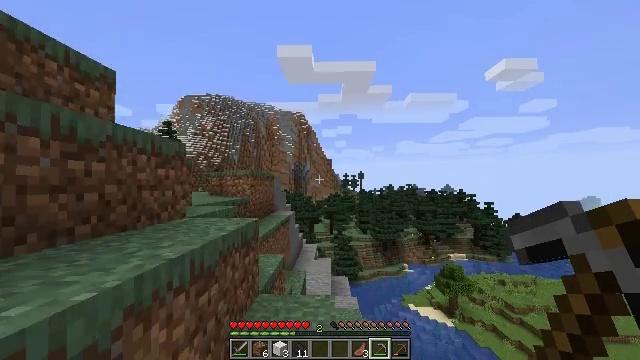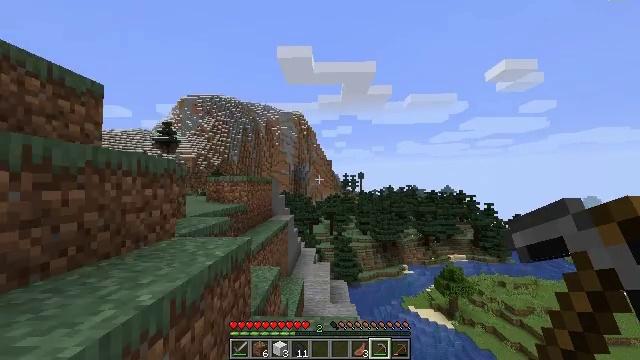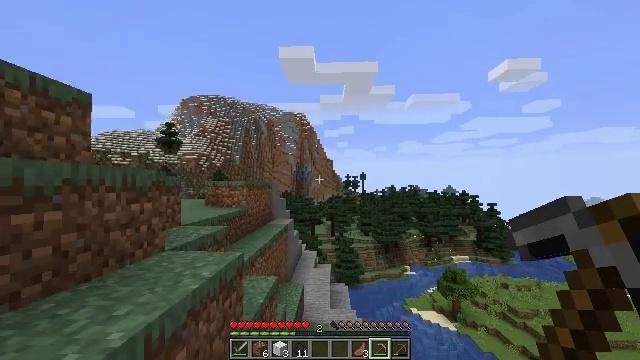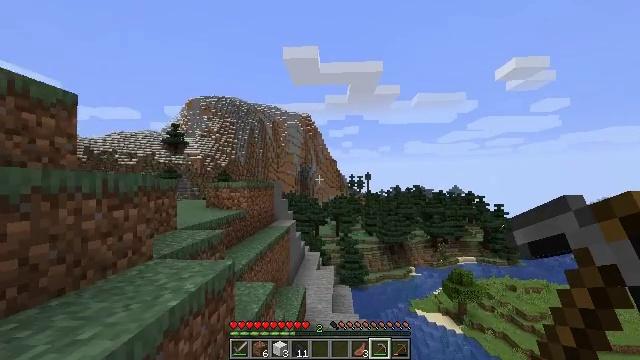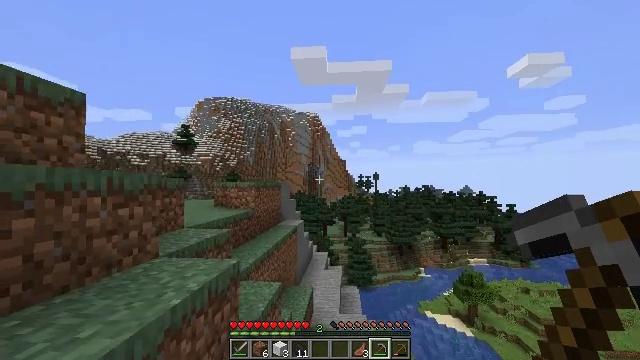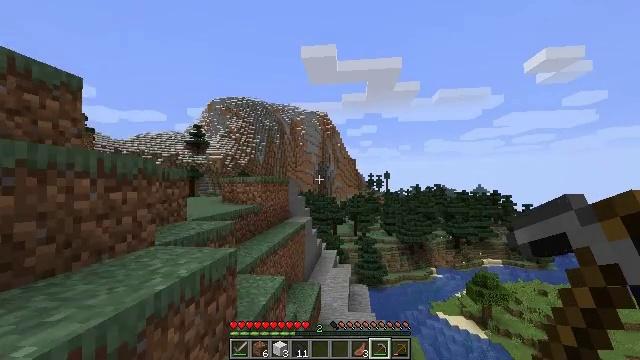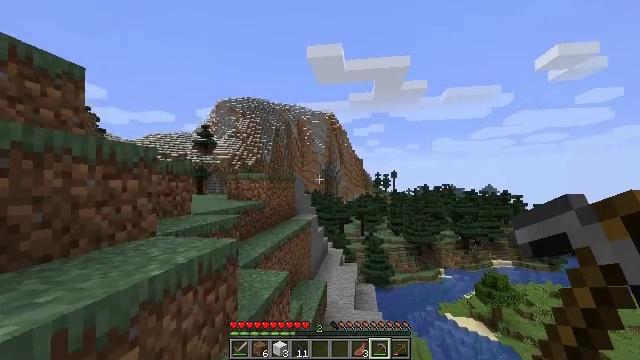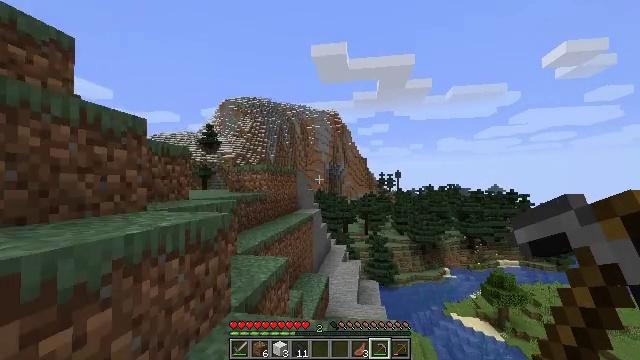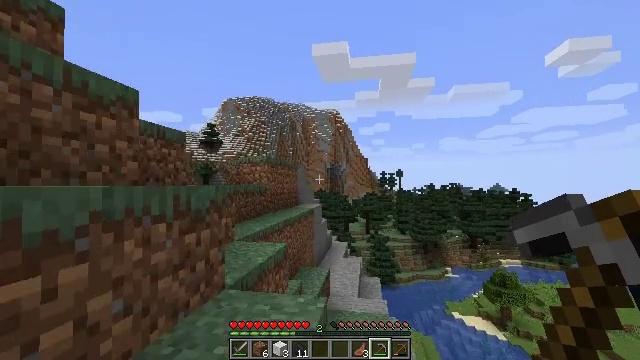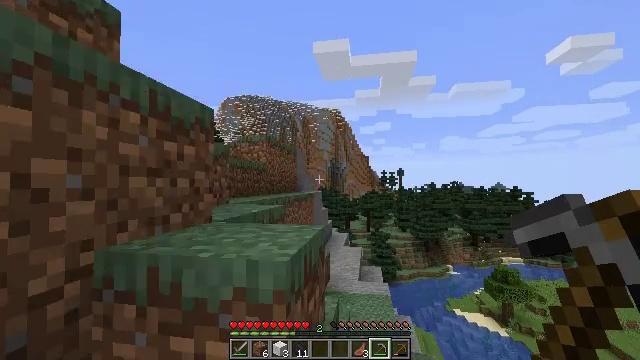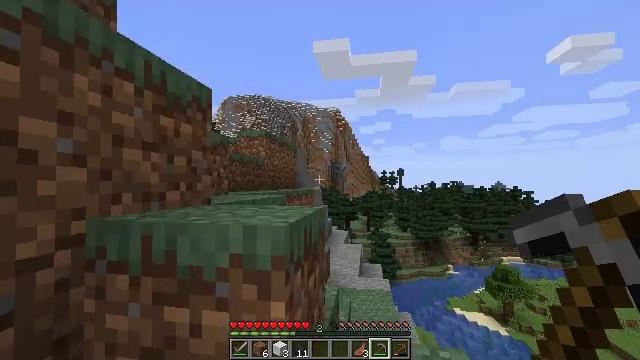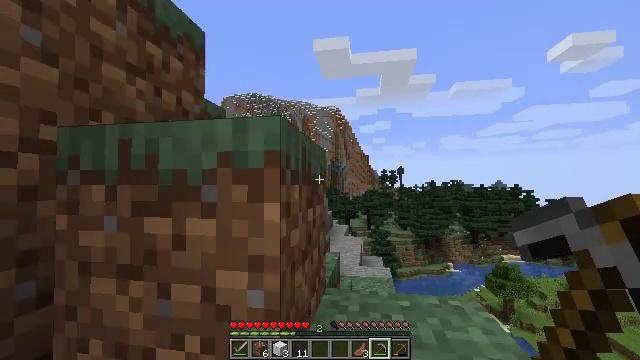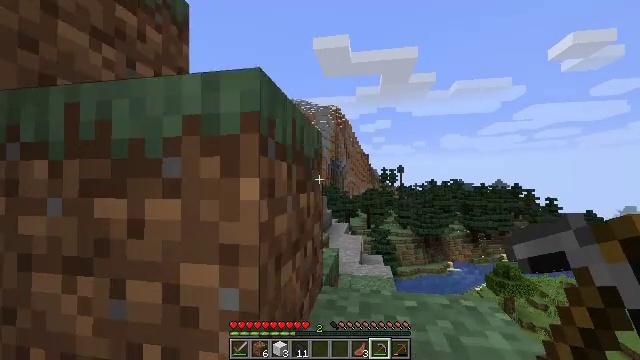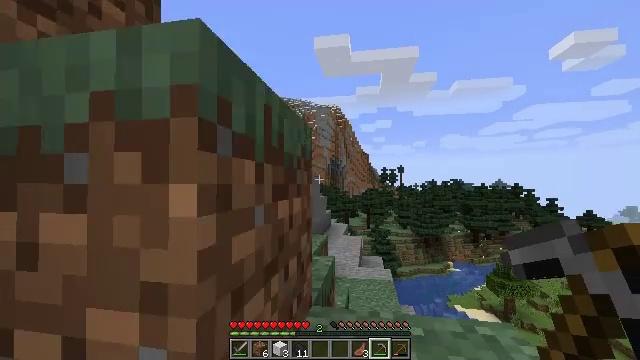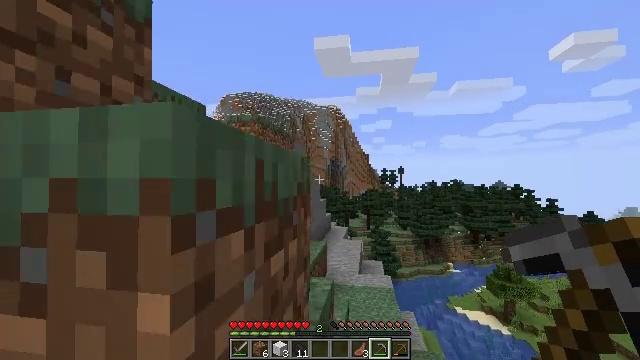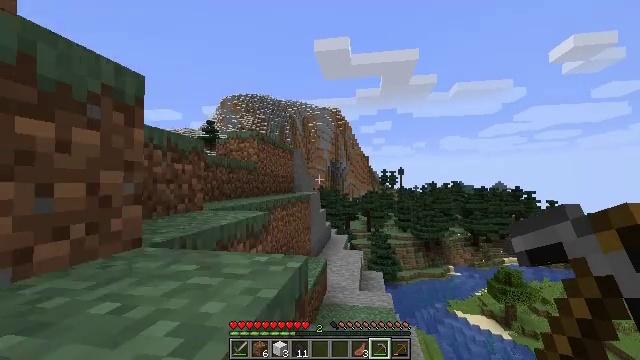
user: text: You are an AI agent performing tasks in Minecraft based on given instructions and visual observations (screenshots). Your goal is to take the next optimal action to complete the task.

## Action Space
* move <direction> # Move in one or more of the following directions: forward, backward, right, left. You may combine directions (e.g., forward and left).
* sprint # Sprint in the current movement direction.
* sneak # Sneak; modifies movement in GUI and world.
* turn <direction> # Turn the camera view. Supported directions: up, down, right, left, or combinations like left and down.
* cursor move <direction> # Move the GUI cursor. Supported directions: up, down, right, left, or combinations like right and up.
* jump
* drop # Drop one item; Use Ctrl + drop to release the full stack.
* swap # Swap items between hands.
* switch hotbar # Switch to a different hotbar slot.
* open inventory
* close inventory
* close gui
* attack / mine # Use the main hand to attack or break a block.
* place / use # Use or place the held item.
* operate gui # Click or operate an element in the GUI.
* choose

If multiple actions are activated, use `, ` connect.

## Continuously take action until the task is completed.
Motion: motion action
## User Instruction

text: Hunt fish.
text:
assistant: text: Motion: move forward and move right
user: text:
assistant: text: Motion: move forward
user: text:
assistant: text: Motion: move forward, turn left
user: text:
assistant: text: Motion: move forward, turn left
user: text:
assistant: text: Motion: move forward, turn left
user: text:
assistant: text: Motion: move forward, turn left
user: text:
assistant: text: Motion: move forward and move left
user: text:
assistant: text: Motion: move forward and move left
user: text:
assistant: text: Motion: move forward and move left
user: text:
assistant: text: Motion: move forward and move left
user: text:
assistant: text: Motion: move forward and move left
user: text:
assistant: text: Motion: move forward and move left
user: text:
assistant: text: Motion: move forward and move left
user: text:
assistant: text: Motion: move forward and move left, jump
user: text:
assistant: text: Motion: move forward, jump
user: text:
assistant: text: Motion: move forward, jump
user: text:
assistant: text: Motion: move forward, jump
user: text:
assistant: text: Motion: move forward, jump
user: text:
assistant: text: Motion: move forward, jump
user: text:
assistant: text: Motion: move forward, jump
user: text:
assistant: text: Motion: move forward, jump
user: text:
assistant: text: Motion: move forward, turn left, jump
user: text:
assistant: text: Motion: move forward, turn left and down, jump
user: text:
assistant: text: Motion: move forward, turn left and down, jump
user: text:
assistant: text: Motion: move forward, turn left, jump
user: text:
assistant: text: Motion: move forward, turn left, jump
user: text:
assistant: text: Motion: move forward, turn left, jump
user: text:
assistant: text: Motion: move forward, turn left, jump
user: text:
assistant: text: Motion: move forward, turn left, jump
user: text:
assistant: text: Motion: move forward, turn left, jump